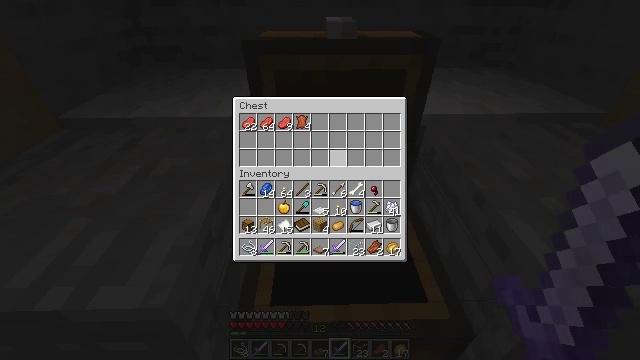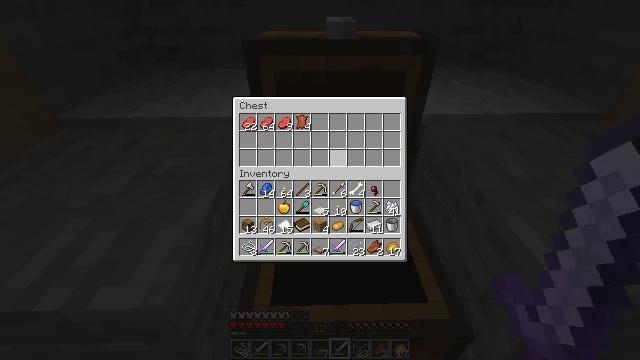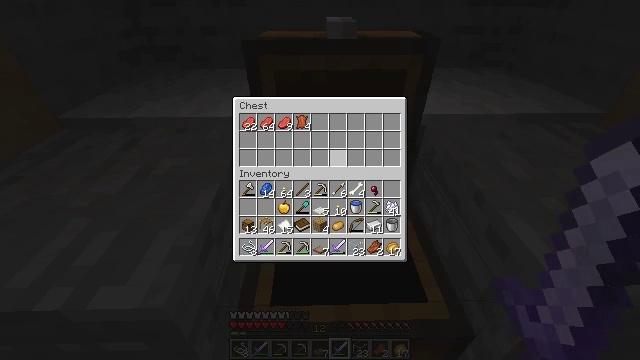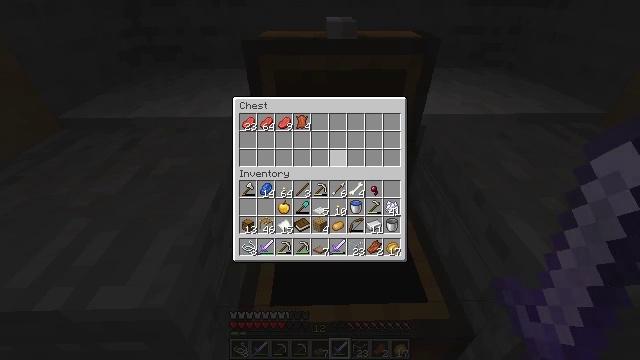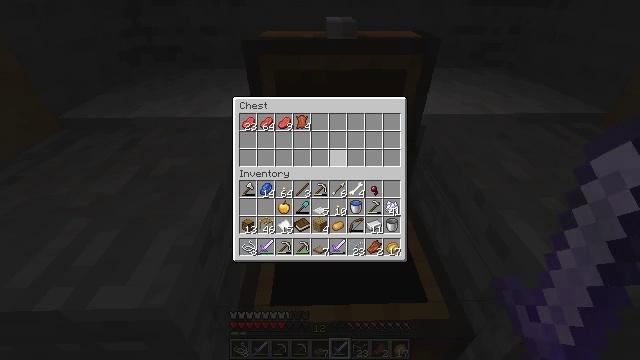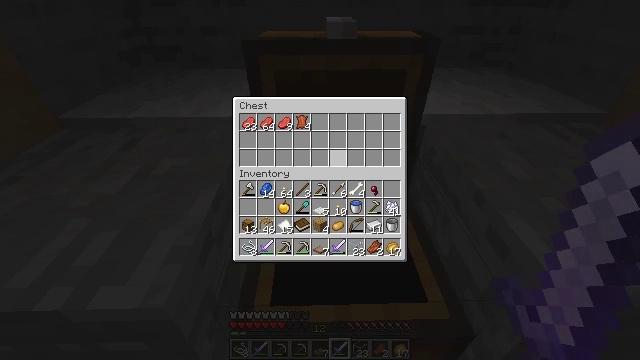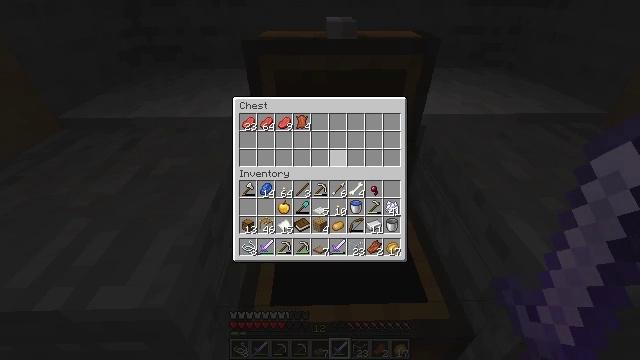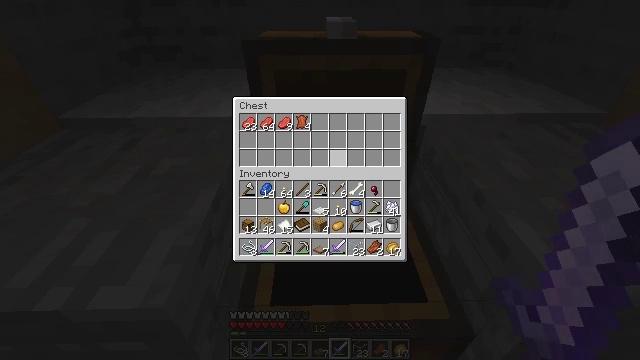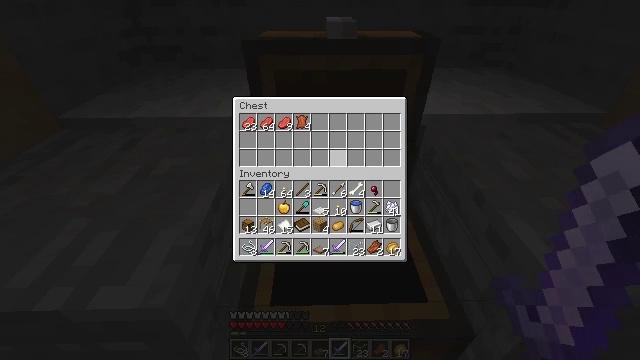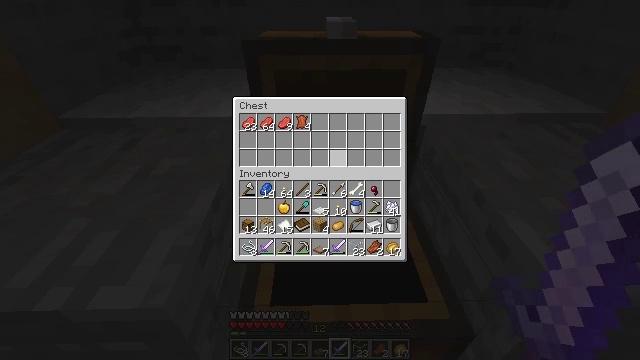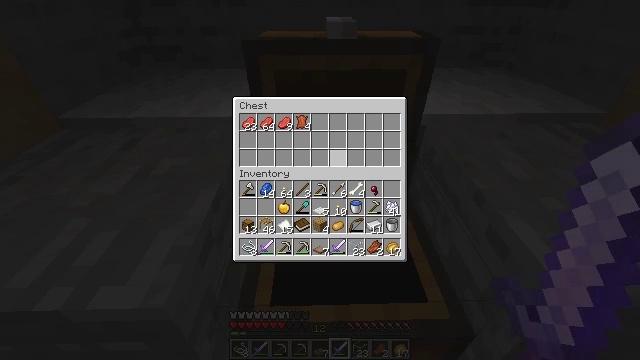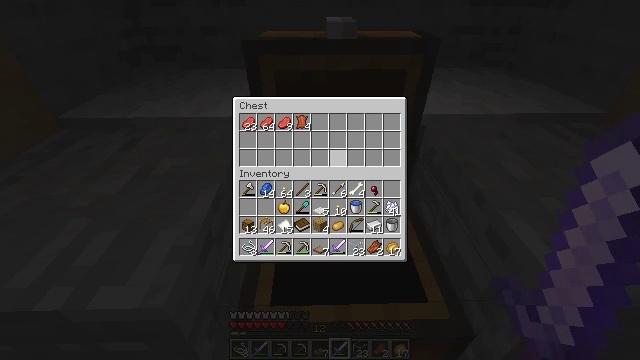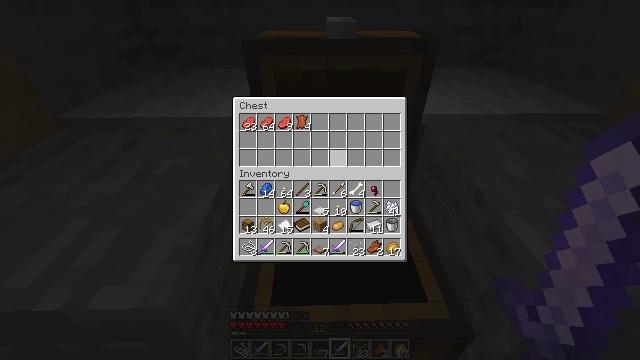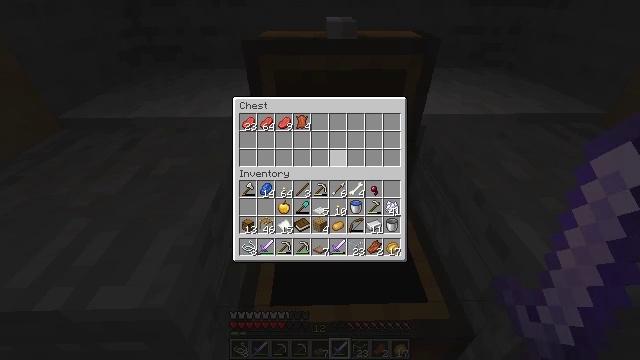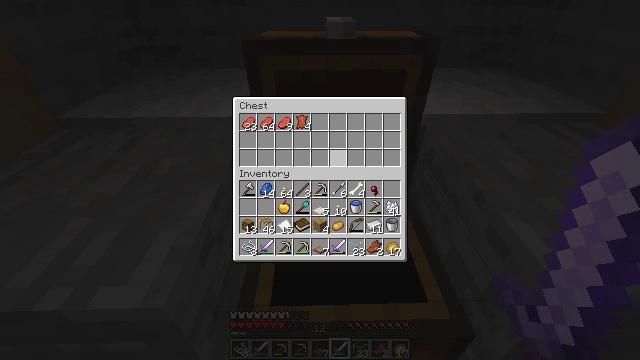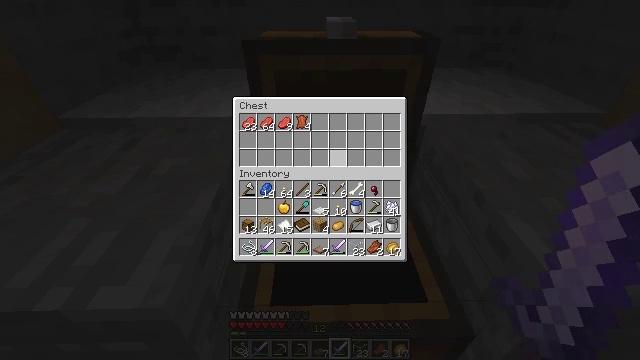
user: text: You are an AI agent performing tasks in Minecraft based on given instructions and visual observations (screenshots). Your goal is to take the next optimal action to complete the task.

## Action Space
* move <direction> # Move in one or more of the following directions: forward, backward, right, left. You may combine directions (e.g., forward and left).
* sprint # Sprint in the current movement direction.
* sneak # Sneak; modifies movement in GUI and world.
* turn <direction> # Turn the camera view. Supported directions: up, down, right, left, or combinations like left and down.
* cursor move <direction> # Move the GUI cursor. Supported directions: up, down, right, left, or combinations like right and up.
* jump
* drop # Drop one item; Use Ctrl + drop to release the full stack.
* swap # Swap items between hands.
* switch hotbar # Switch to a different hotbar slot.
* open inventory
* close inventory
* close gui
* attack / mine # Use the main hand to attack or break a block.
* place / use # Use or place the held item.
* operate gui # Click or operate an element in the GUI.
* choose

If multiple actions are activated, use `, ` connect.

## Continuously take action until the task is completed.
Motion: motion action
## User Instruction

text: Prepare paper and leather to craft a book.
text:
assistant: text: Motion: no_op
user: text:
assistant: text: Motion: no_op
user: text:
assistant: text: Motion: no_op
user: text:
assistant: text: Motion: no_op
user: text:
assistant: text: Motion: no_op
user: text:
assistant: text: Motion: no_op
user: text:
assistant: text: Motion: no_op
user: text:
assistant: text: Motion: no_op
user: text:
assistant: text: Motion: no_op
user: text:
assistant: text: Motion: no_op
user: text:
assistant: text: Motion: no_op
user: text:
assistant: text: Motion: no_op
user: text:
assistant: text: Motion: no_op
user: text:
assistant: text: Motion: no_op
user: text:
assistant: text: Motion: no_op
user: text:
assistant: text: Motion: no_op
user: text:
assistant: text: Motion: no_op
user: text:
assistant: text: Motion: no_op
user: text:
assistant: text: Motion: no_op
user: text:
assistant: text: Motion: no_op
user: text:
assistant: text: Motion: no_op
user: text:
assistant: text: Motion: no_op
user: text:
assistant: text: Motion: no_op
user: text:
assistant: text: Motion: no_op
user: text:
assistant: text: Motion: no_op
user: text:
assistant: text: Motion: no_op
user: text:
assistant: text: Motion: no_op
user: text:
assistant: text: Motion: no_op
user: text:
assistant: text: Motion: no_op
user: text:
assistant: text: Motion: no_op